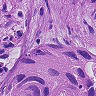
Metastatic tissue present: yes